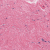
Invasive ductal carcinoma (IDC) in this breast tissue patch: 0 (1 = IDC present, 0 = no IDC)